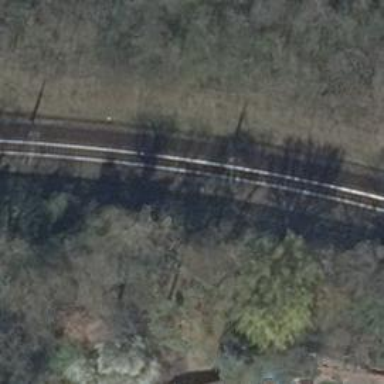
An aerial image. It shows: Railway signal.